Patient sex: F
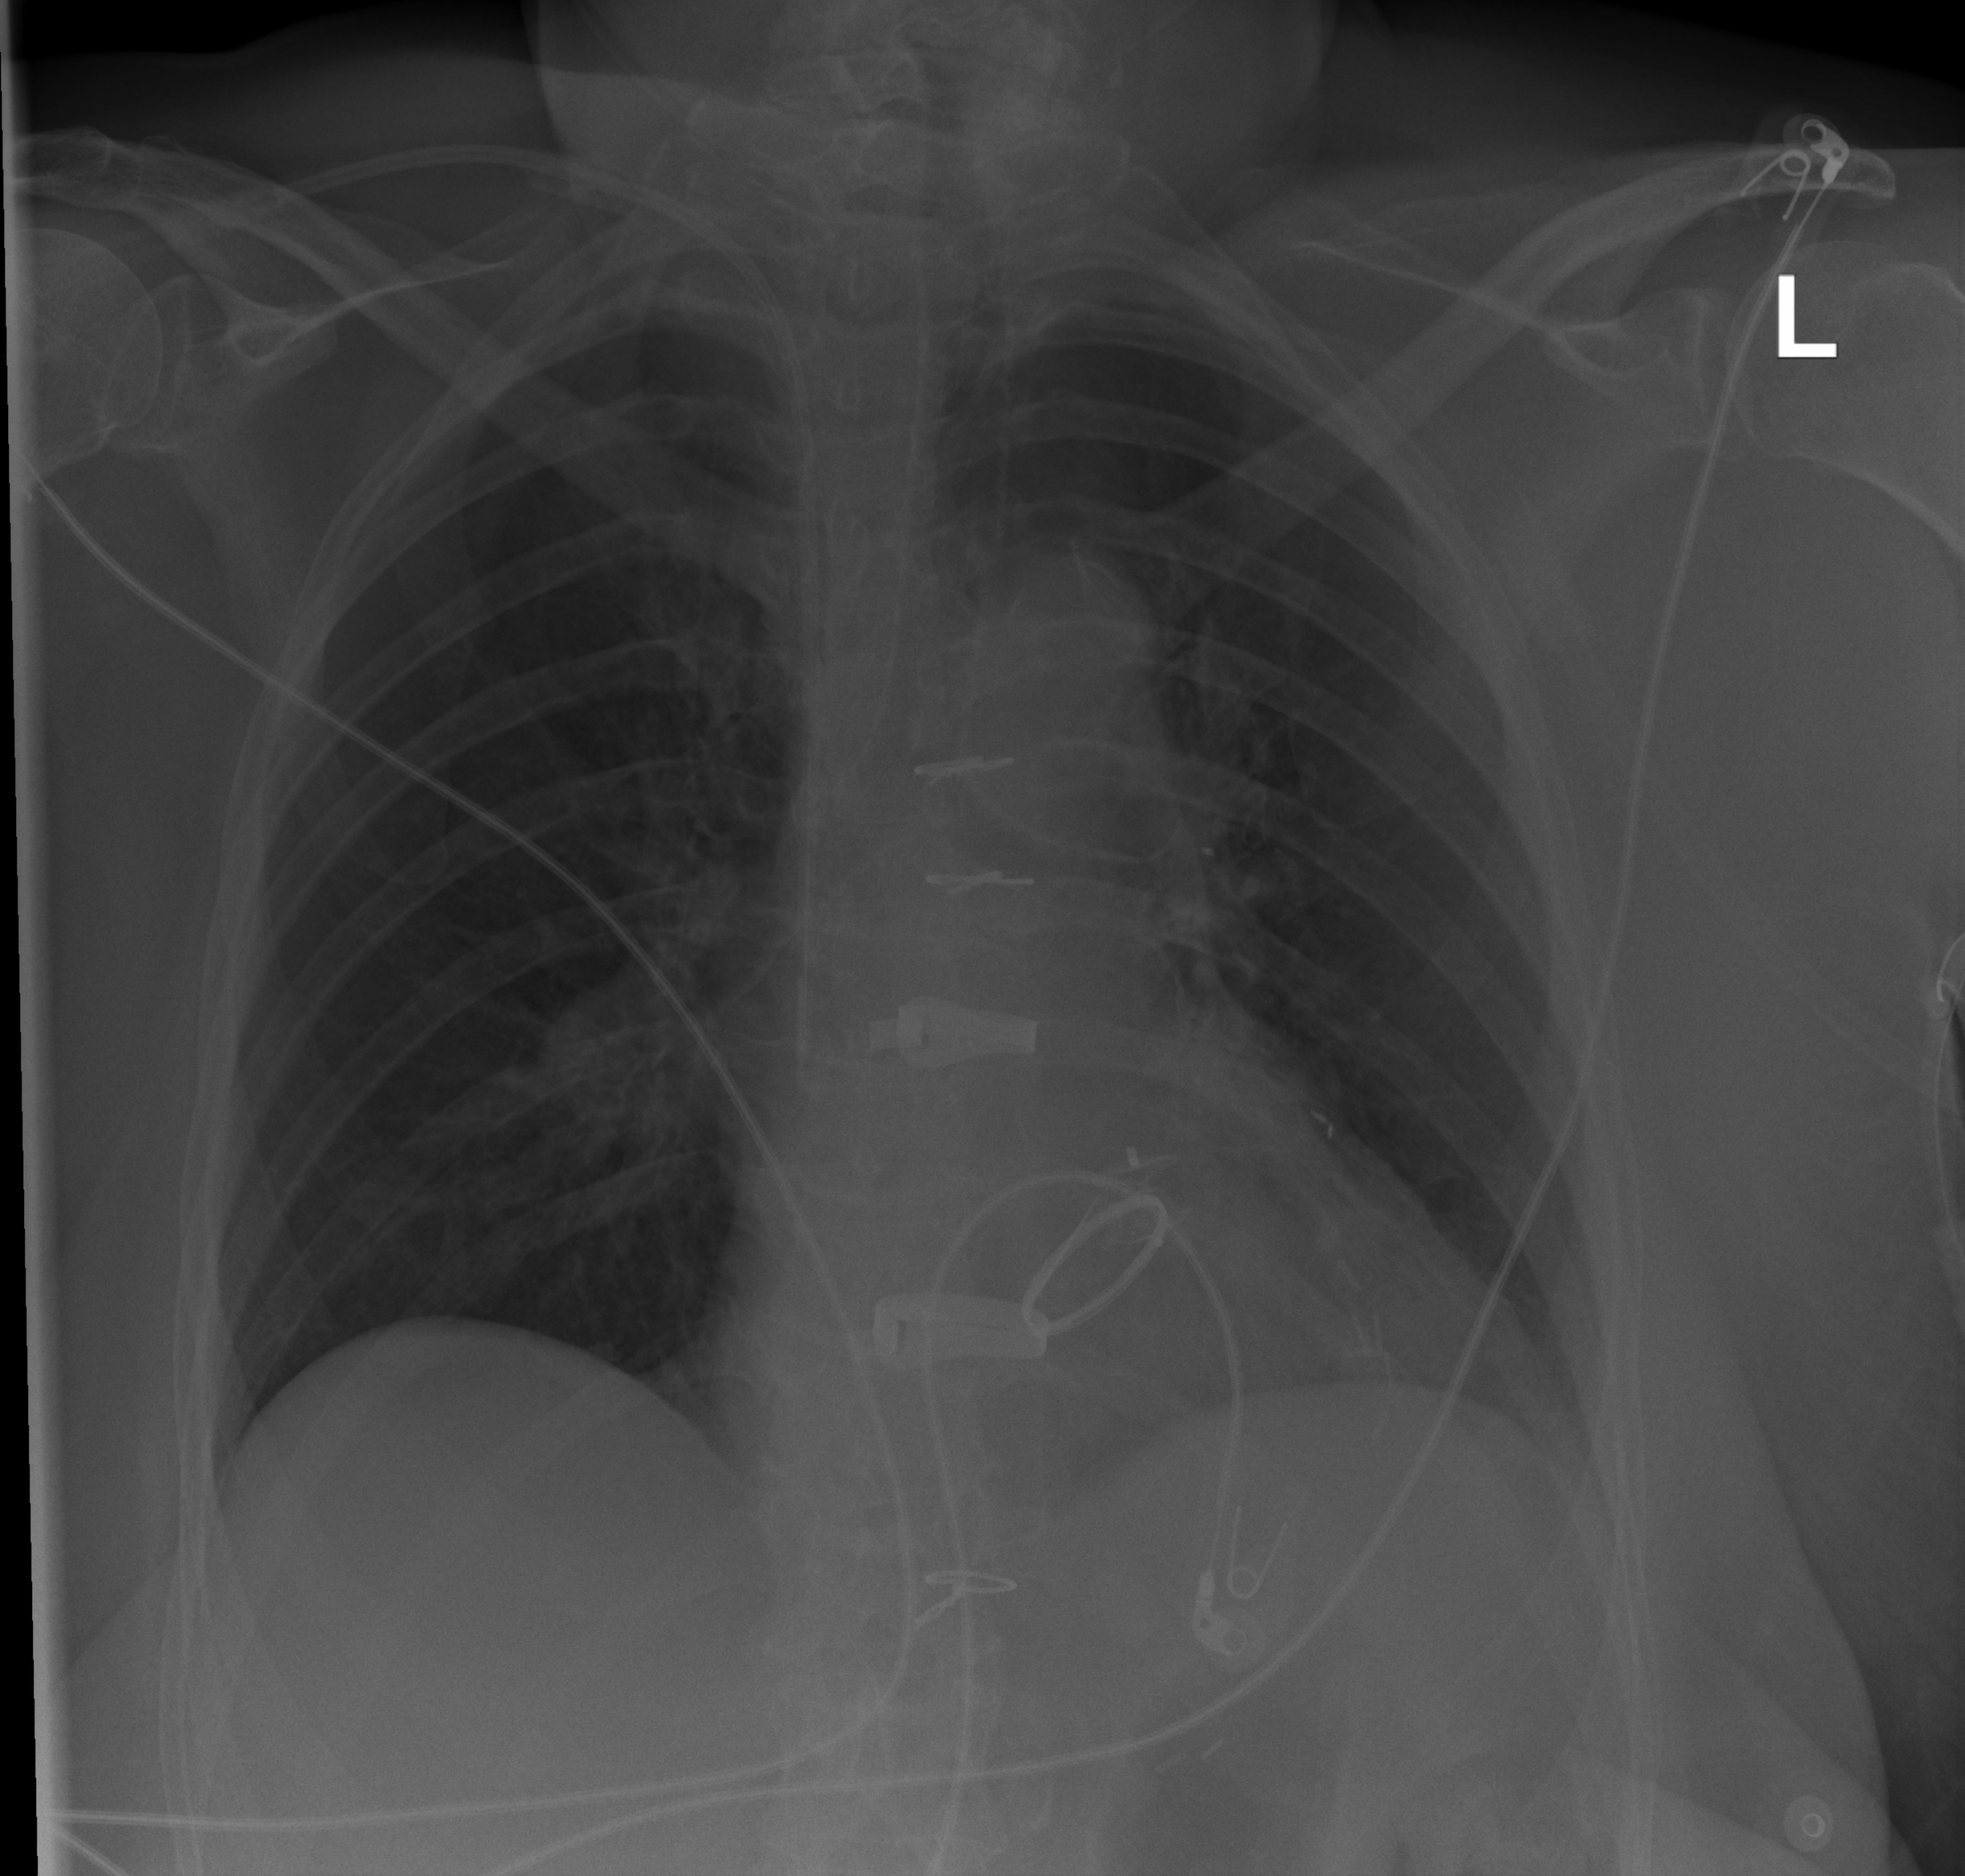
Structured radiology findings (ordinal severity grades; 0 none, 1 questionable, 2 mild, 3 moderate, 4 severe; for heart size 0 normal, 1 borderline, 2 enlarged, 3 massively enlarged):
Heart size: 0
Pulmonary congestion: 0
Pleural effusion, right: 0
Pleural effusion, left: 0
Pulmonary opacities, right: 0
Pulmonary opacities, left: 0
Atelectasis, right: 2
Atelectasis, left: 2